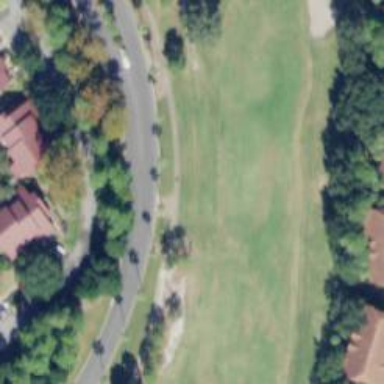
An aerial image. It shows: View of golf hole.